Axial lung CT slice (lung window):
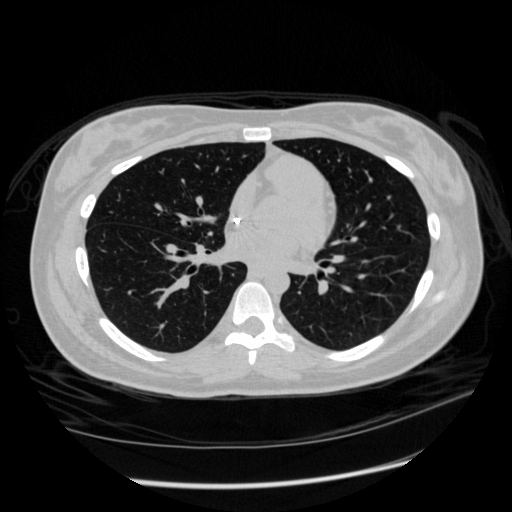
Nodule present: no